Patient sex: F
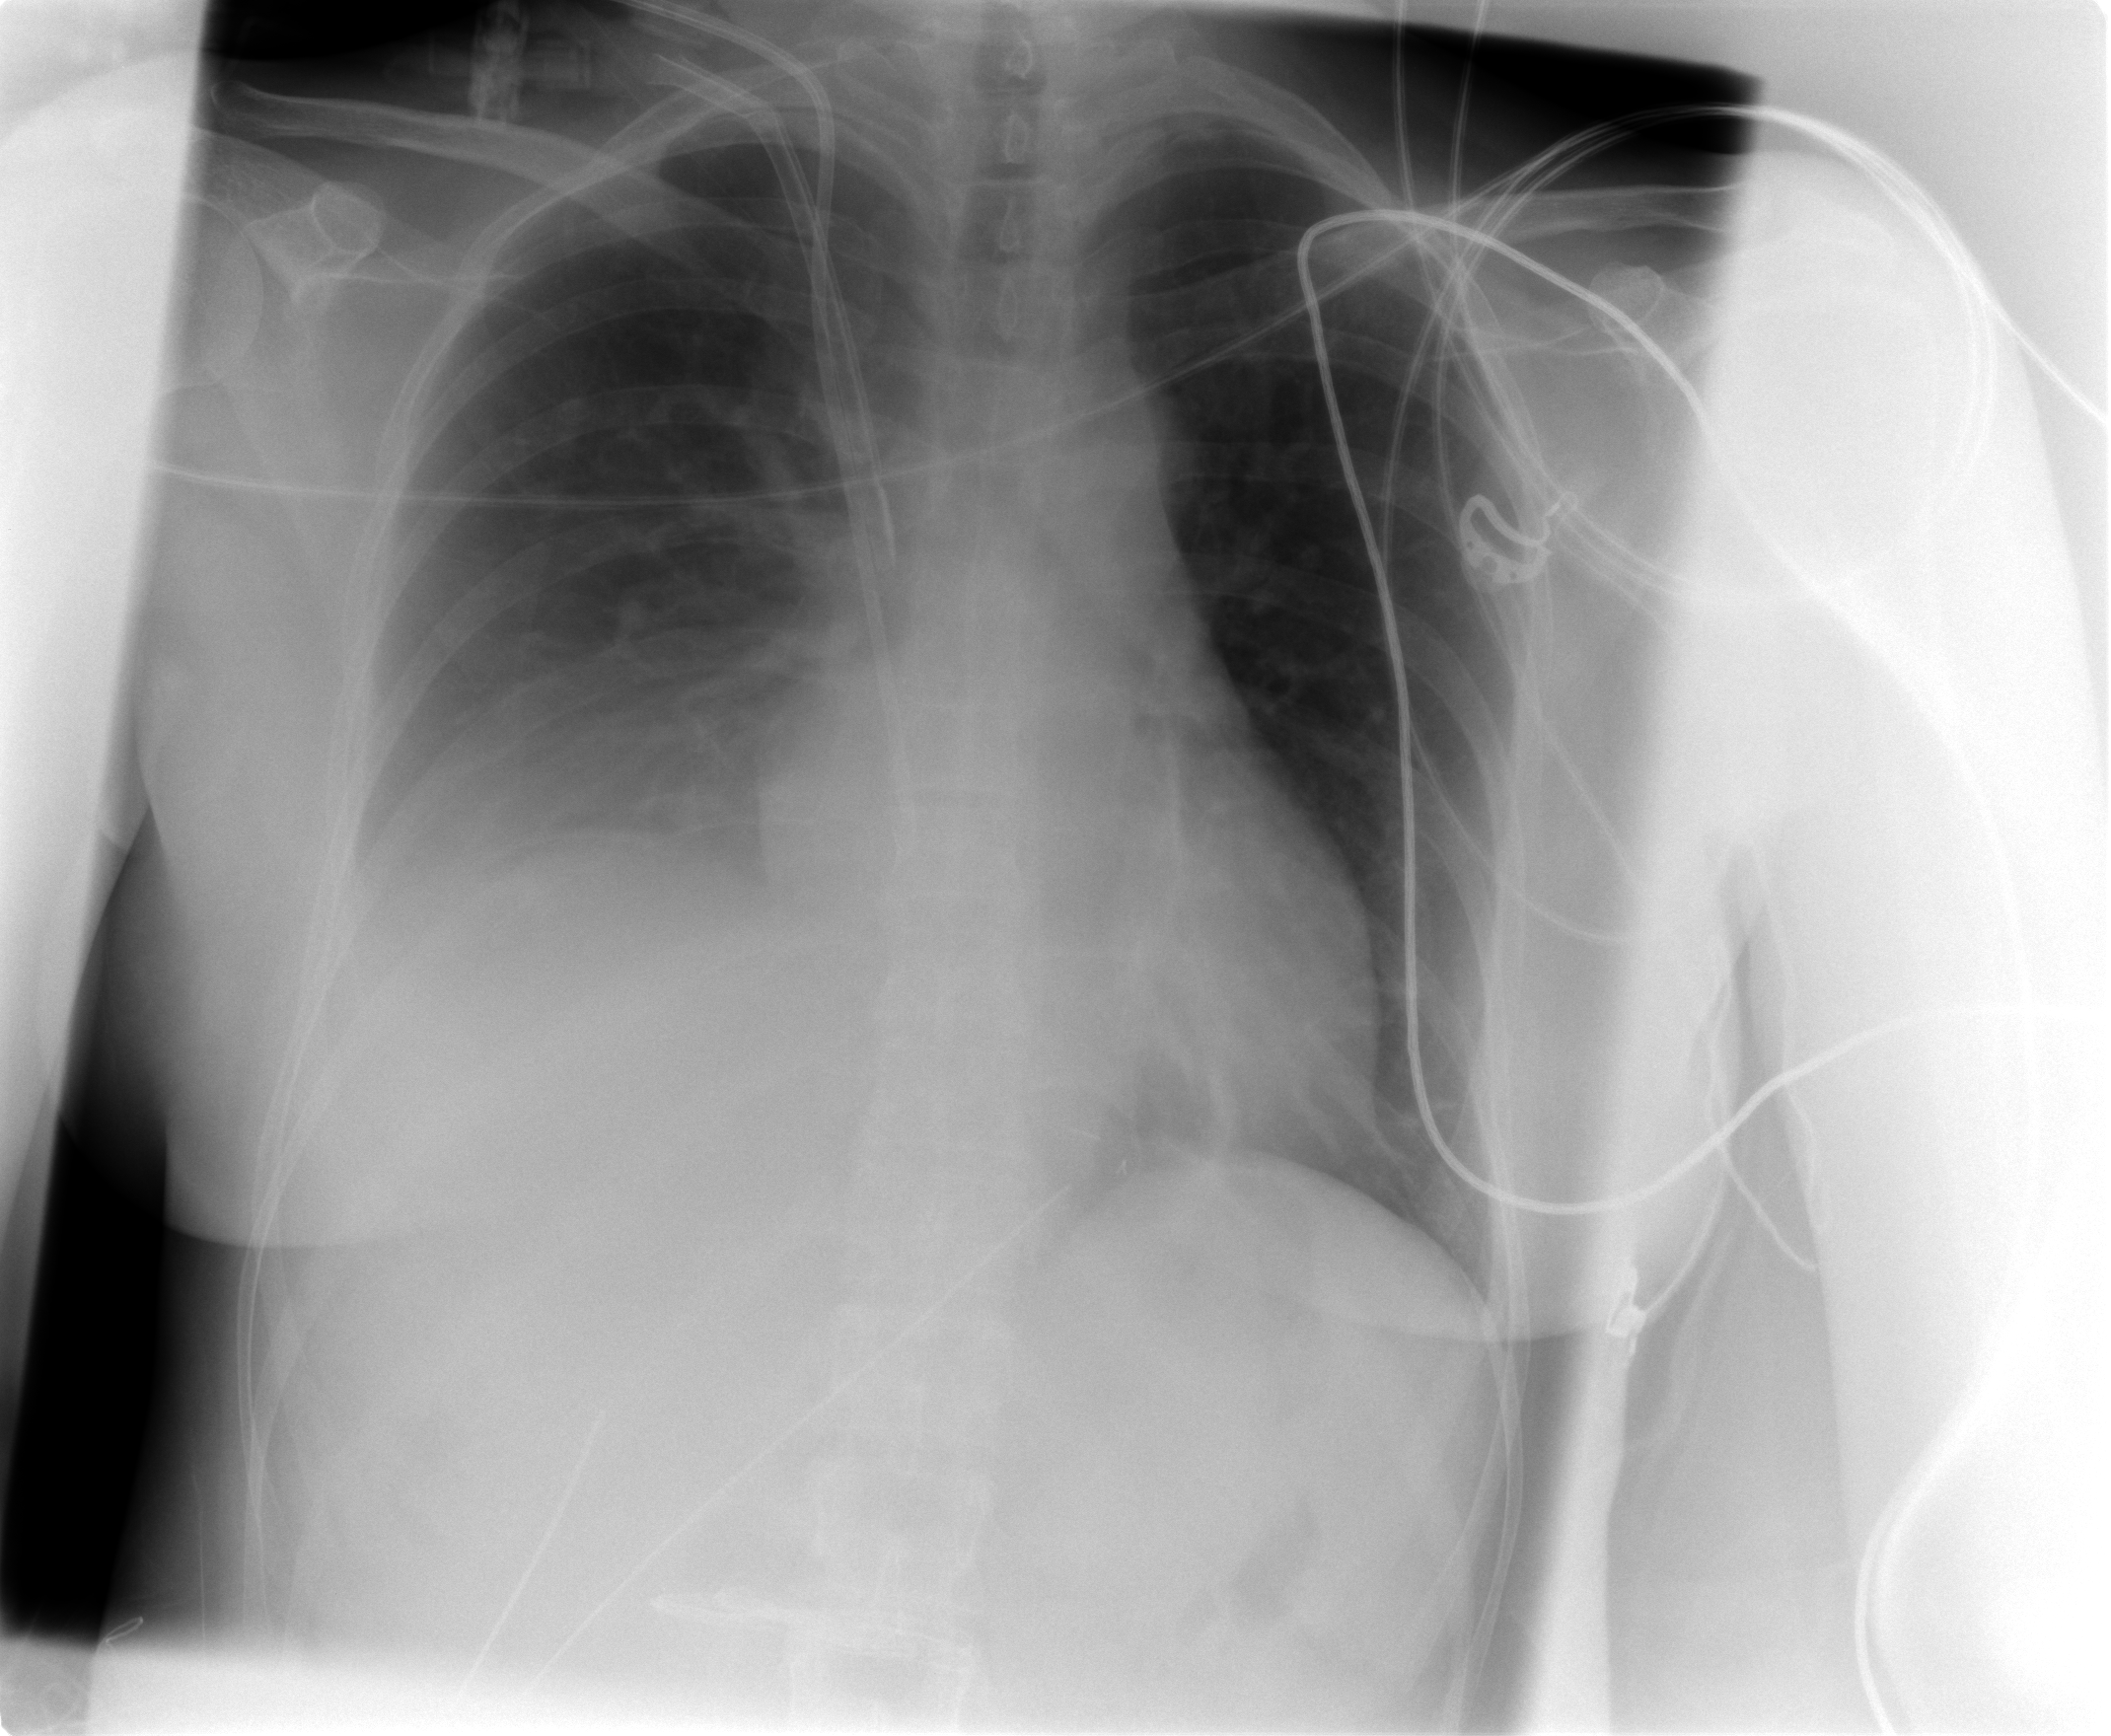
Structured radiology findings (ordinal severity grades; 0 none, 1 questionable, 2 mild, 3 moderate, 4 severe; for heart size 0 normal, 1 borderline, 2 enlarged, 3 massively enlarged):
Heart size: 0
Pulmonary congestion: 0
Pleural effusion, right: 1
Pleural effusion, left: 0
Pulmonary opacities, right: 0
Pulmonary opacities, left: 0
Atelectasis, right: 2
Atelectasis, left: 1